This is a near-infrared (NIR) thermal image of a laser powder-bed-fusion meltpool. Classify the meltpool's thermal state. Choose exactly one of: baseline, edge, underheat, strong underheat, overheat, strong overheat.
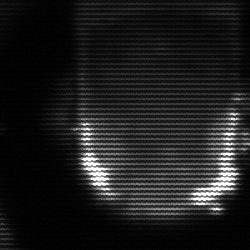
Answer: baseline